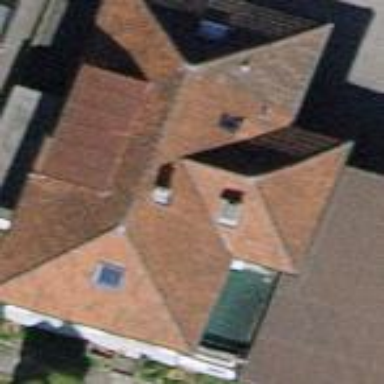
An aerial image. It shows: Detached building with hipped roof.